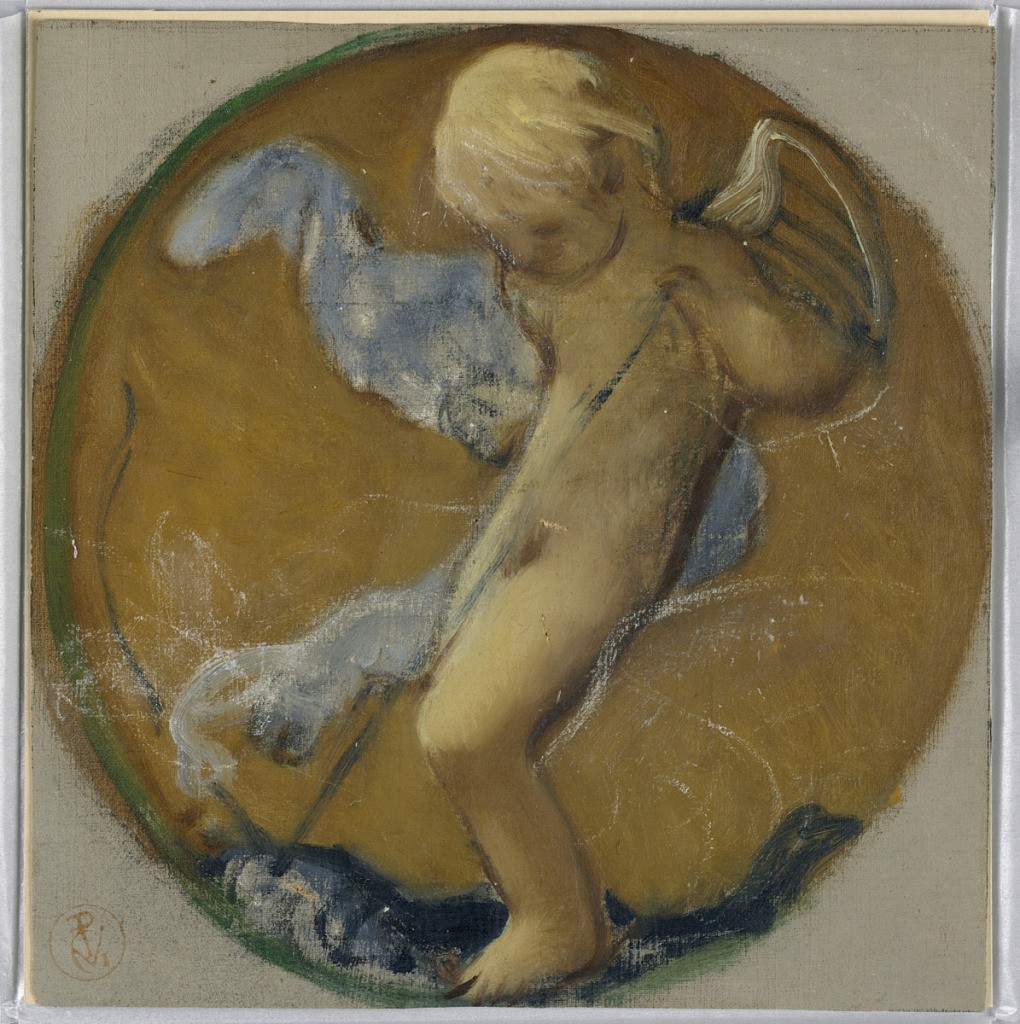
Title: Study for Roundel with Putto
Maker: Pierre-Victor Galland, Swiss, active France, 1822 - 1892
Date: late 19th century
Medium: Oil on canvas (verso is coated with paper, as though once adhered to a board)
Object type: Drawing
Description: A small putto in a roundel pulls a string from an object below him.